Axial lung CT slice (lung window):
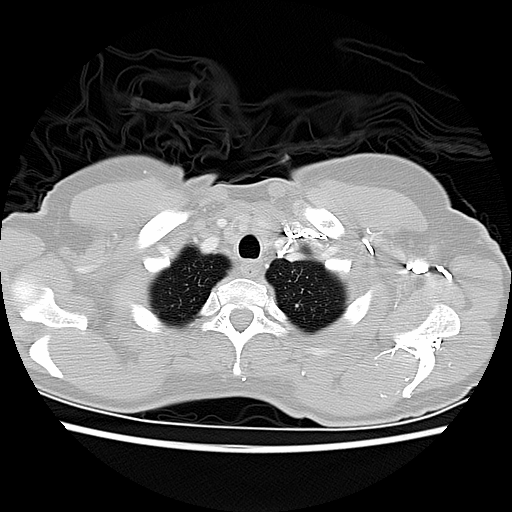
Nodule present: no